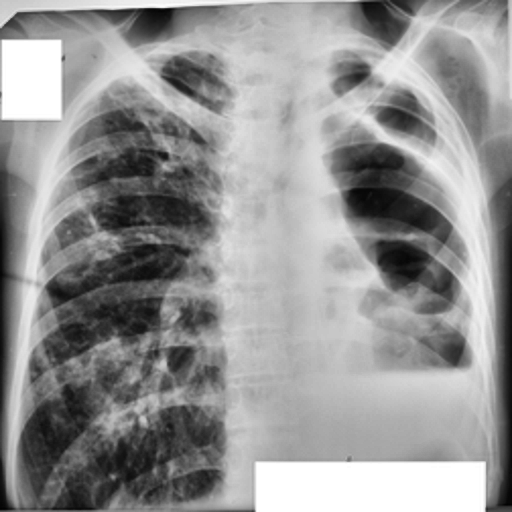
Finding: TUBERCULOSIS